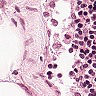
Metastatic tissue present: no